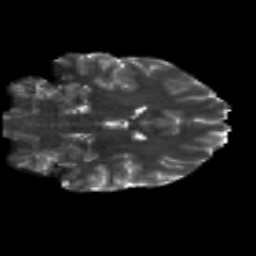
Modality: T2w
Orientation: coronal
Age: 23
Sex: female
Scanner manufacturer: siemens
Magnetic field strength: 3 T
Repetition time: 8.8 s
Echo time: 0.085 s